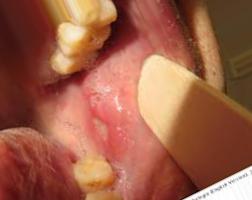
Condition: Mouth Ulcer